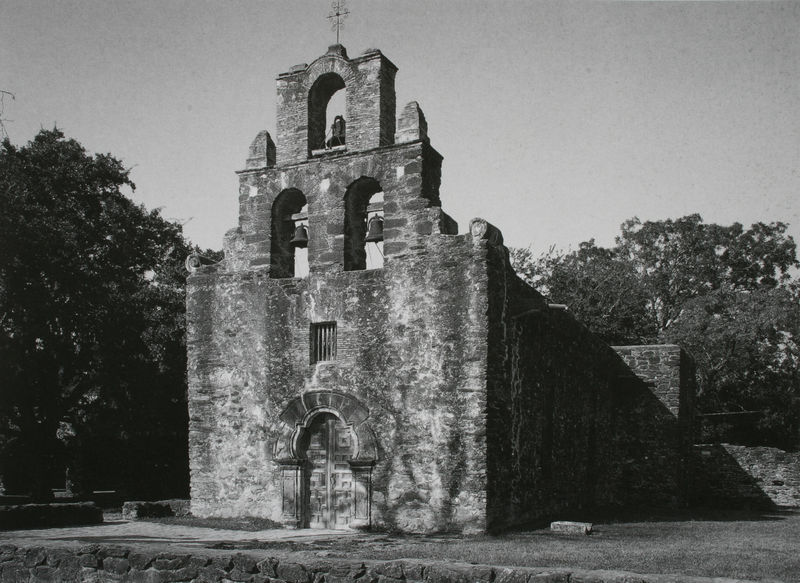
Titel: Fassade
Standort: San Antonio (Texas)
Institution: Church of the Mission San Francisco de la Espada
Schlagwörter: baum, blätter, dunkel, himmel, schatten, weiß, bäume, fenster, grau, hell, licht, pfeiler, schwarz, stützen, säulen, tür, dach, gebäude, gras, rasen, weg, wiese, alt, wand, architektur, stein, steine, natur, gitter, kirche, sonne, drei, england, wald, rund, turm, garten, schiff, ecke, bogen, fassade, türen, dorf, giebel, mauer, ziegel, klein, backstein, hof, rundbogen, krieg, hoch, tor, foto, fotografie, photographie, bögen, eingang, ruine, glockenturm, kirch, kloster, kreuz, religion, torbogen, draußen, lichtung, schwarz-weiss, friedhof, ruinen, kathedrale, photo, gemäuer, portal, kirchenschiff, ziegelsteine, efeu, kerker, pforte, glocke, voluten, glöckchen, mauern, gestaffelt, mittelalter, rundbögen, priester, romanik, kapelle, schräge, zerstört, fotographie, glocken, niedrig, basilika, gibel, west, holztür, schottland, außenansicht, romanisch, einschiffig, erhöht, schallöffnungen, enster, rustifizierung, doppeltür, dachreiter, naturstein, kruez, blendfassade, dänemark, staffelung, bombe, kirchengebäude, skandinavien, irland, vorromanik, kruz, rest, westeingang, gefache, natursteinmauer, eckvoluten, gitter7, rustikus, umwandung, glockenfenster, glockenbögen, steinbeton